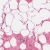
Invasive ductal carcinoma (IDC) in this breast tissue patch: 0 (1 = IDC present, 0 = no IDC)